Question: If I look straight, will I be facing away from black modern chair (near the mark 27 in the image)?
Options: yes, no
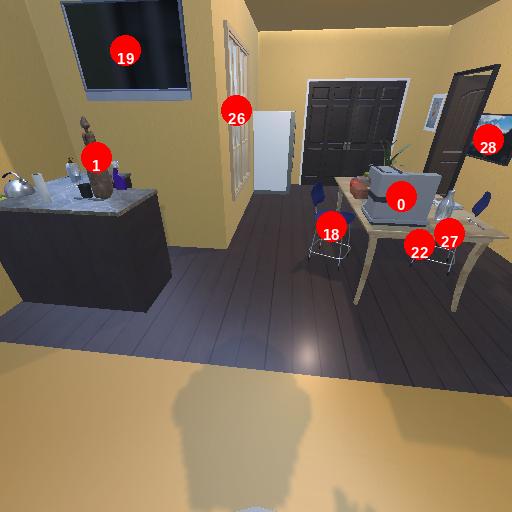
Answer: yes